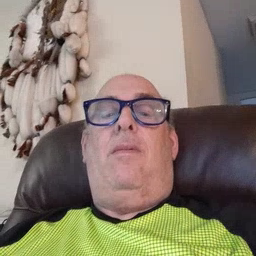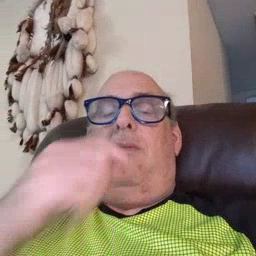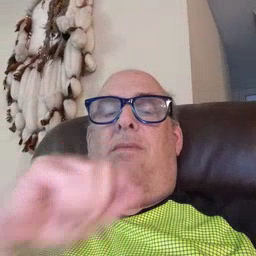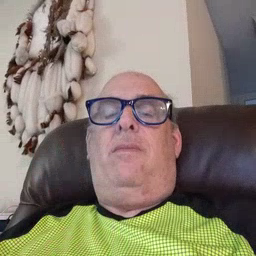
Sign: pencil